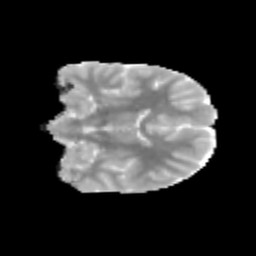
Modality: MD
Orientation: coronal
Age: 11
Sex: male
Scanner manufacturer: siemens
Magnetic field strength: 3 T
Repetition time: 3.8 s
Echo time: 0.07 s